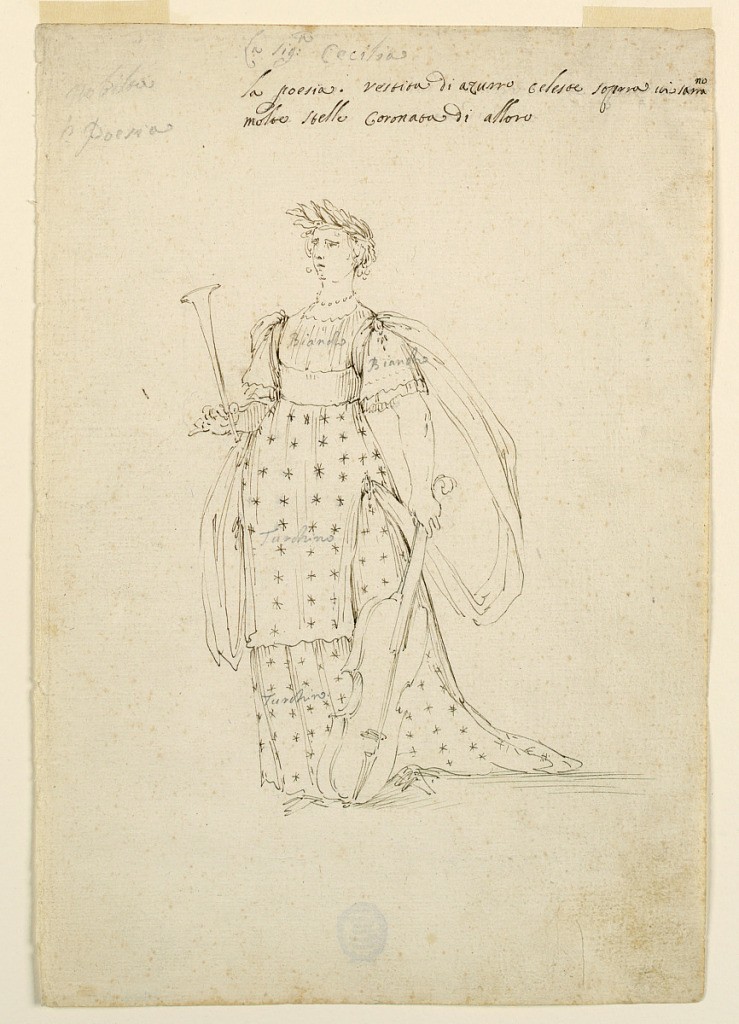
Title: Costume Design: Poetry for a Ballet
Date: ca. 1720
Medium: Lead pencil, pen and ink on paper
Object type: Drawing
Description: Vertical rectangle. A woman is shown, standing, with a trumpet in her right hand, the left hand holds the neck of a violin-cello. Her coat is decorated with rows of stars. Written on top, in pencil: "La siga Cecilia," in the upper left corner: "Nobilta/o Poesia," in the upper part of the bodice, and in the left sleeve: "Biancho," in the lwoer part of the bodeice, and in the skirt: "Turchino." Written above, in ink (over pencil): "La poesia vestita di azurro celeste sopra ivi saranno/molte stelle coronate di alloro."